Interaction volume radius: 10 \u00c5
Interaction volume height: 25 \u00c5
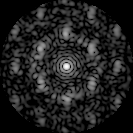
Disorder parameter: 0.6844